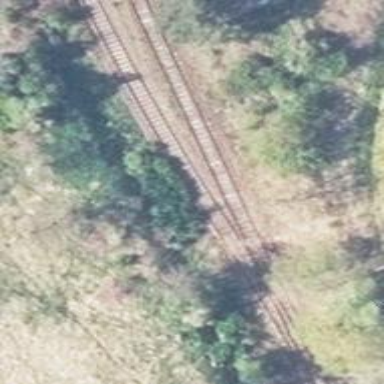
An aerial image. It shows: Railway yard with rail tracks of class A.